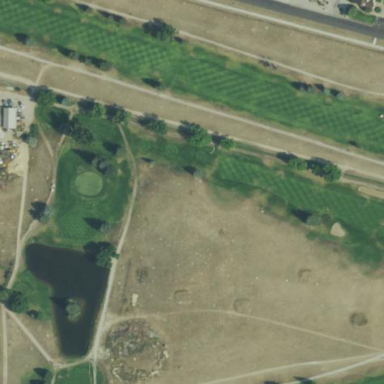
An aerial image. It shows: Grassy area designated as golf fairway.